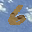
Label: 6